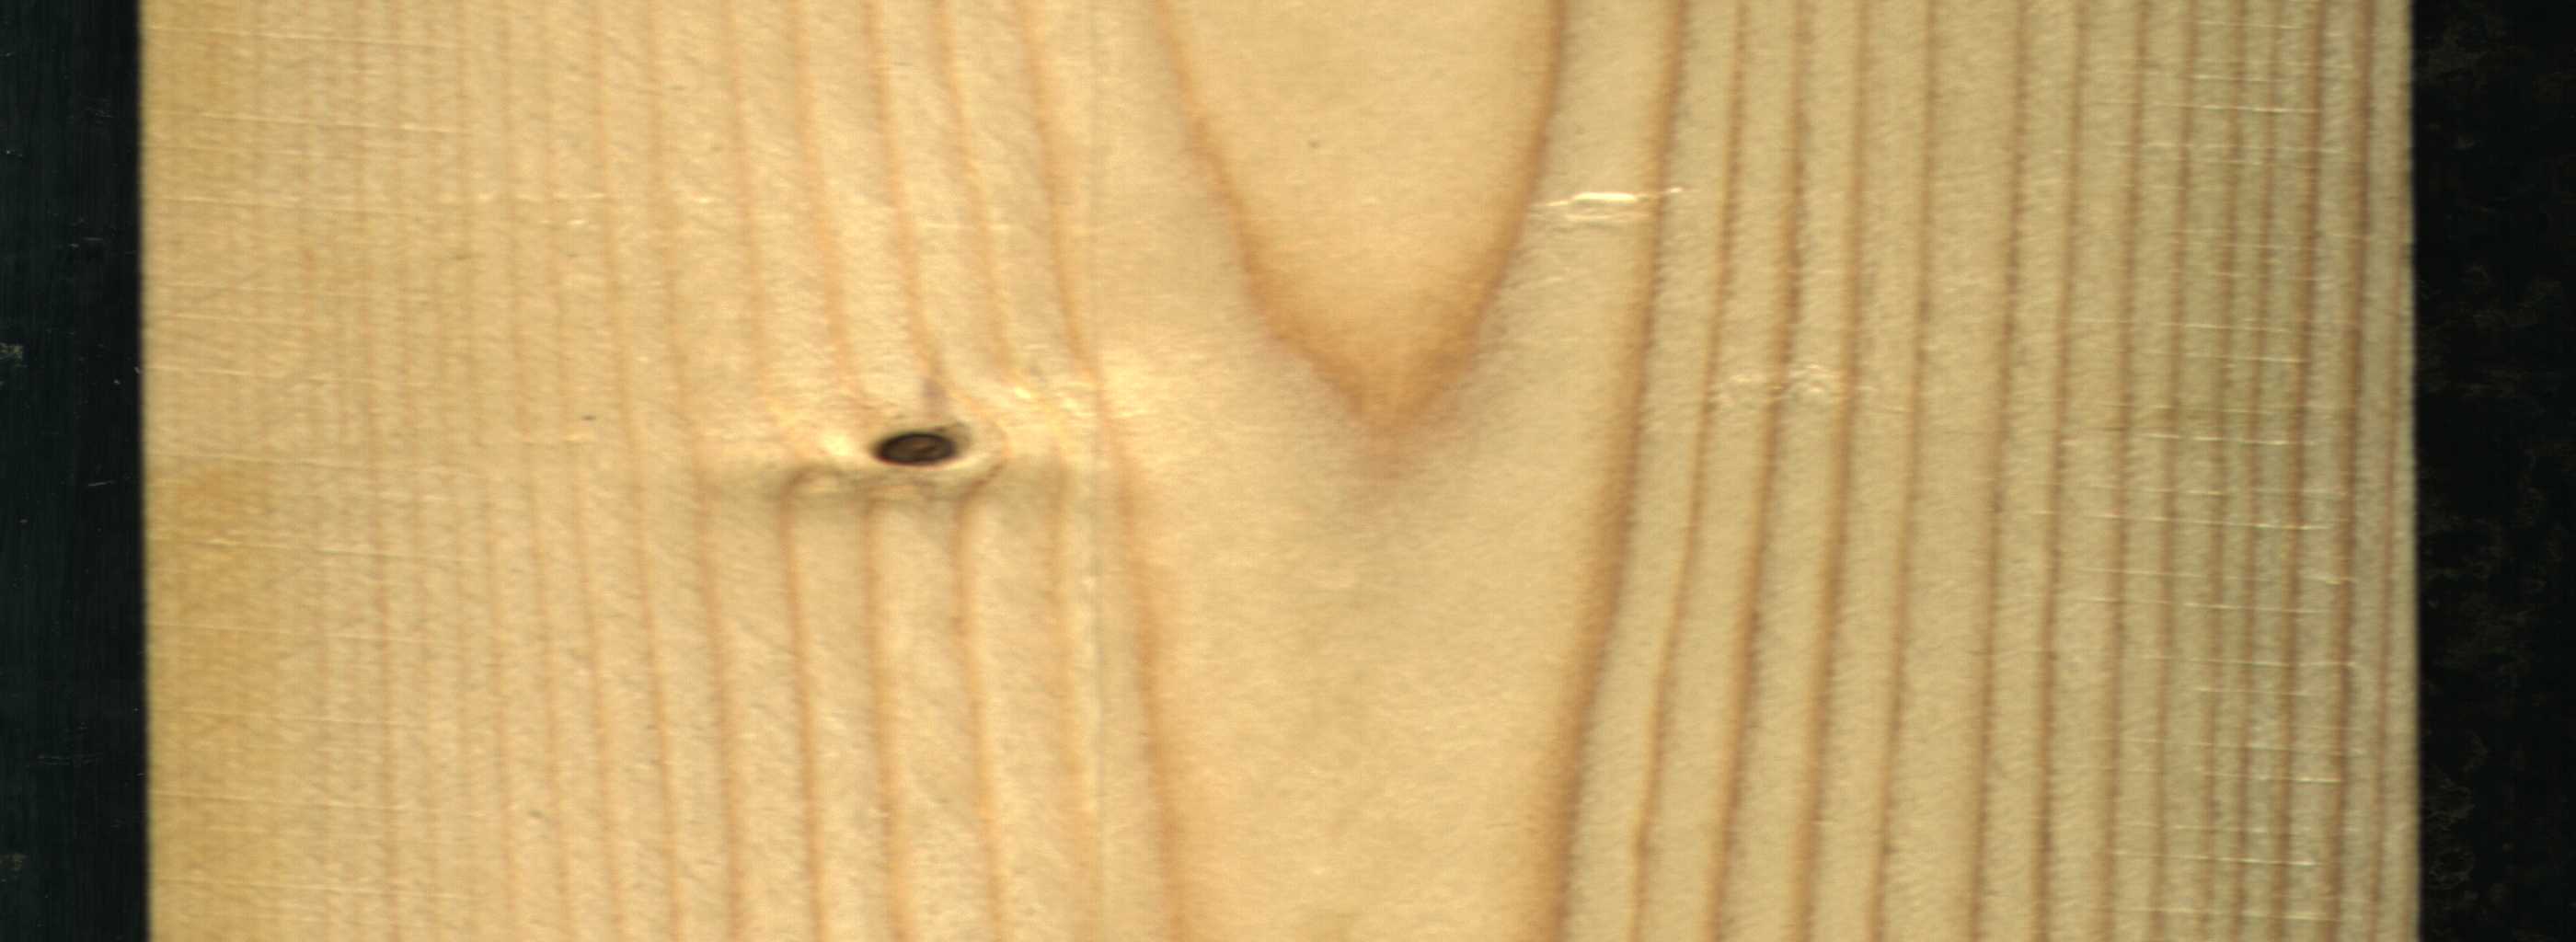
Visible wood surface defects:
Dead_Knot